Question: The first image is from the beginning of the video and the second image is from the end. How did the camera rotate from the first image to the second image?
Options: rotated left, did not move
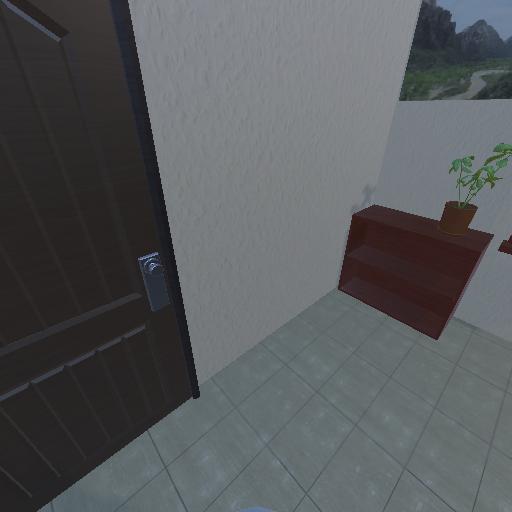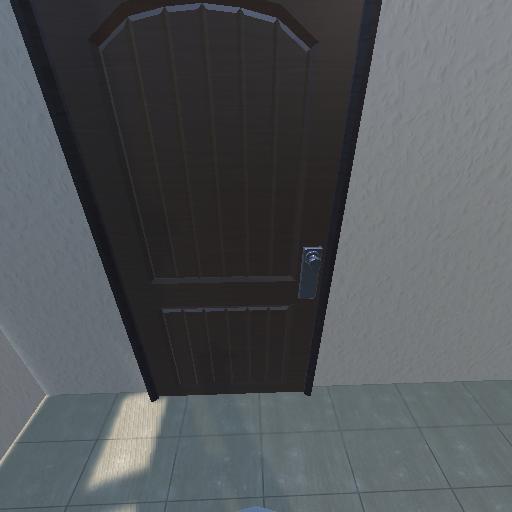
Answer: rotated left